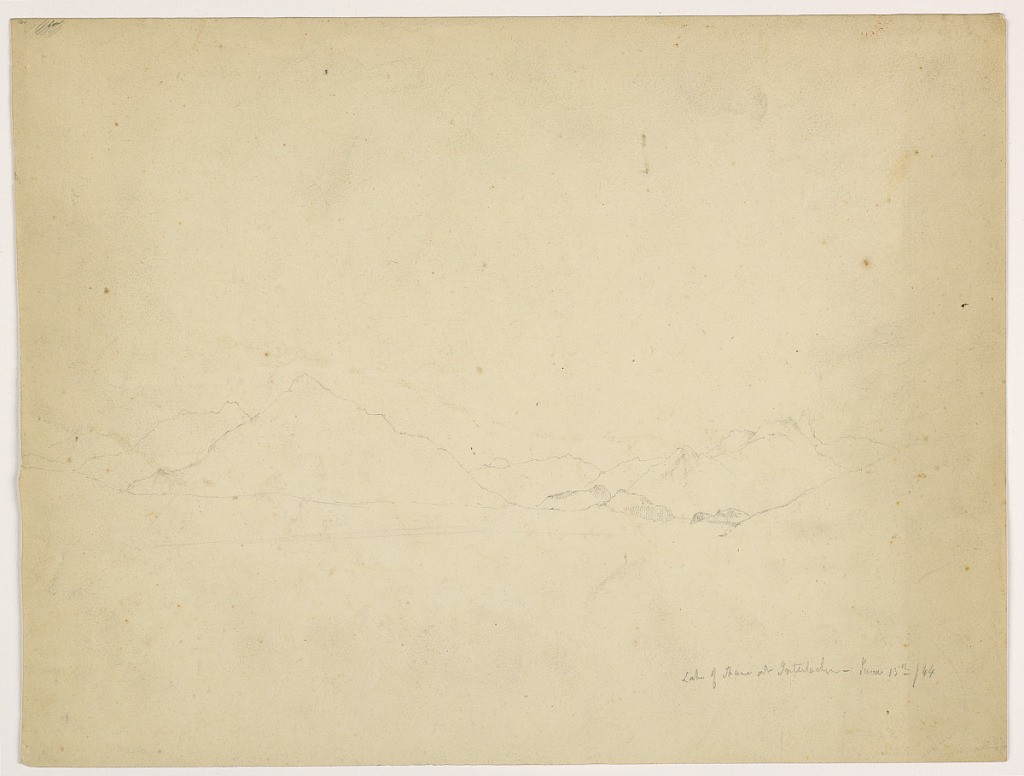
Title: Lake Thun at Interlaken, Switzerland
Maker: Daniel Huntington, American, 1816–1906
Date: June 15, 1844
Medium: Graphite on paper
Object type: Drawing
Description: Lake, with mountains beyond, outlined.